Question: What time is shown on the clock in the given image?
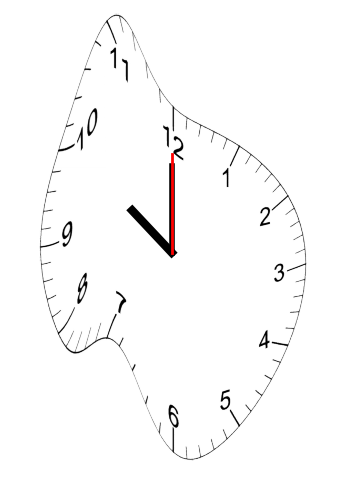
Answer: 10:00:00